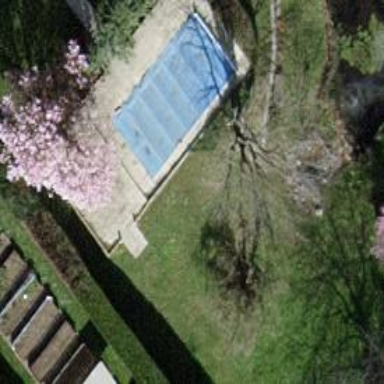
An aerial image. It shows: Swimming pool located in leisure land.